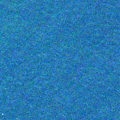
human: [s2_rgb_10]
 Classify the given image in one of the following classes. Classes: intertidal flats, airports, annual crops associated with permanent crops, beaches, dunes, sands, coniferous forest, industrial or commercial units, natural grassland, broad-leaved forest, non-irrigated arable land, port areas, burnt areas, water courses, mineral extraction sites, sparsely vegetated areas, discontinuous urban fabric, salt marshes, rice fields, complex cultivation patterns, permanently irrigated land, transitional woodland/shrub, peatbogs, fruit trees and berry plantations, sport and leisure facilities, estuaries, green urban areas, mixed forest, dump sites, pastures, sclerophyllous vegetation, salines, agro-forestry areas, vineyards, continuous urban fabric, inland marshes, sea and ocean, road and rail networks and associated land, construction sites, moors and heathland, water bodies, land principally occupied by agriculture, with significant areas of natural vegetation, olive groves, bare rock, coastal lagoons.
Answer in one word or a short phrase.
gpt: sea and ocean